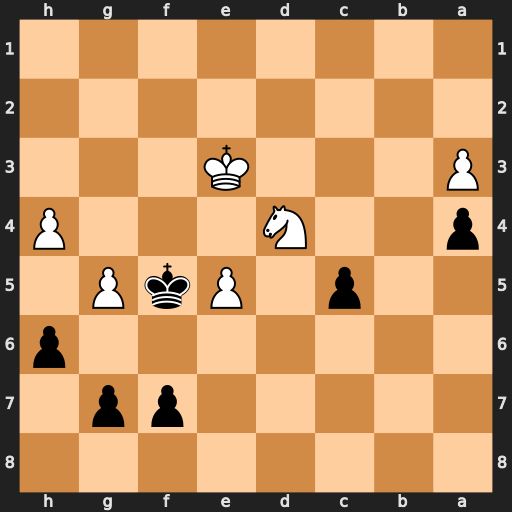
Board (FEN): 8/5pp1/7p/2p1PkP1/p2N3P/P3K3/8/8
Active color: b
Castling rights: -
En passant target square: -
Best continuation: cxd4+ Kxd4 hxg5